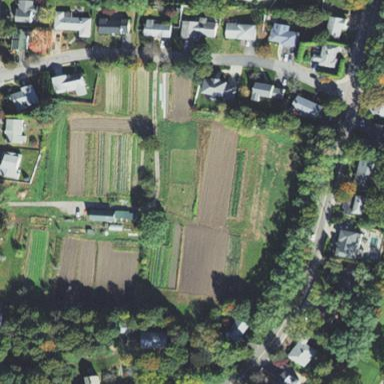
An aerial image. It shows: Farm with agricultural activities taking place.